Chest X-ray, AP view. Patient: 21 years old, sex M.
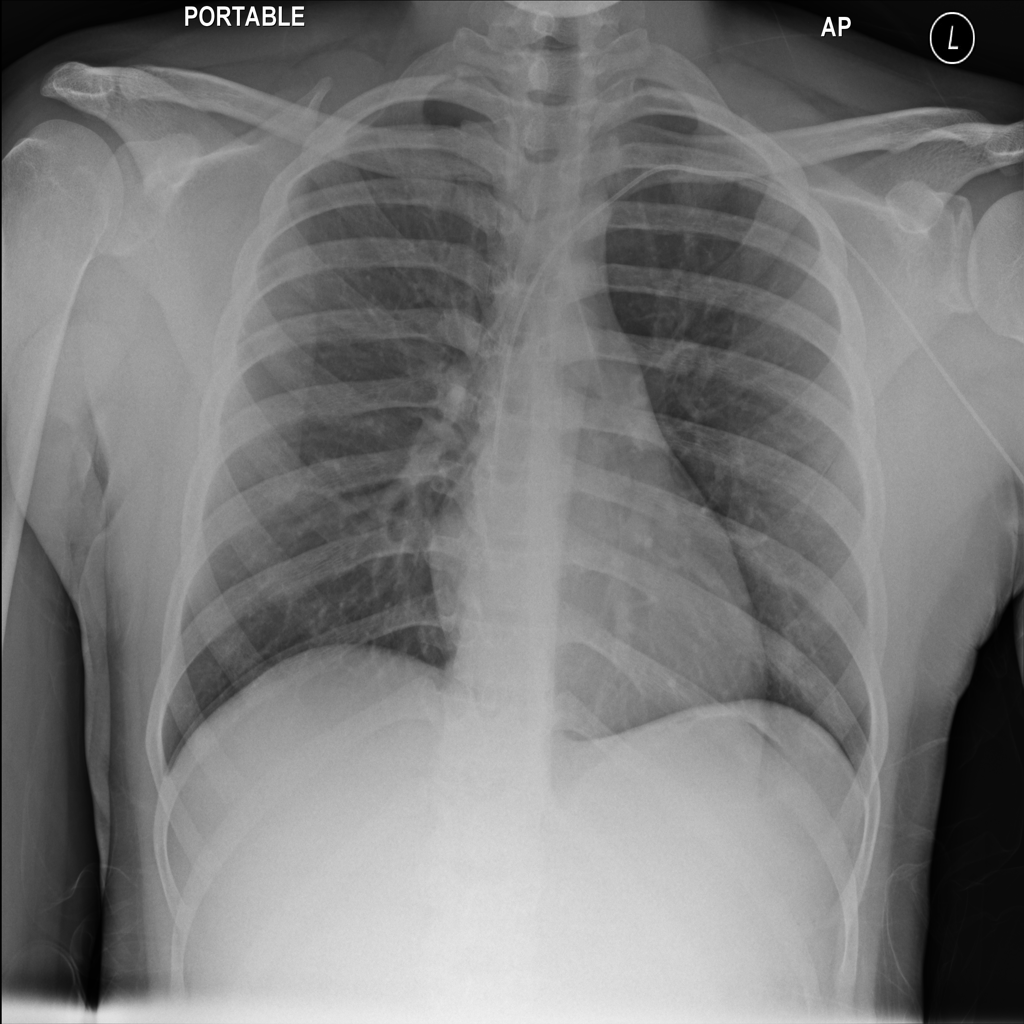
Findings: No Finding